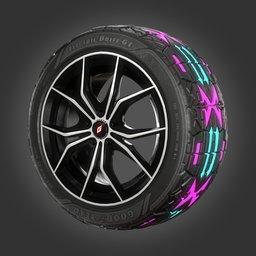
Label: mechanical